Question: I'm trying to do some performance/efficiency testing with Chrome Developer tools and their "Profile" tab...
I'm getting the following results When I load up the page, do a Heap Snapshot, refresh the page, Heap Snapshot, etc... repeatedly..

This question is 2 fold..
1. Is this normal? do I have a memory issue?
2. Can anyone point me to a resource to interpret the output of chrome's heap snapshot and cpu profiling?
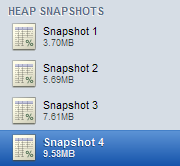
Answer: This issue happens because you have chrome extensions that are retaining part of your DOM upon refresh for whatever reason.
When using the profile tools go into incognito mode, no extensions are loaded here and you can be sure that the objects you see in the profile are only yours... well, mostly; you will also see chrome internal data structures wrapped in parentesis like (compiled code) or (system). Ignore those, you have no control over them.
Who would've said that incognito mode has other uses apart from... you know ;-)